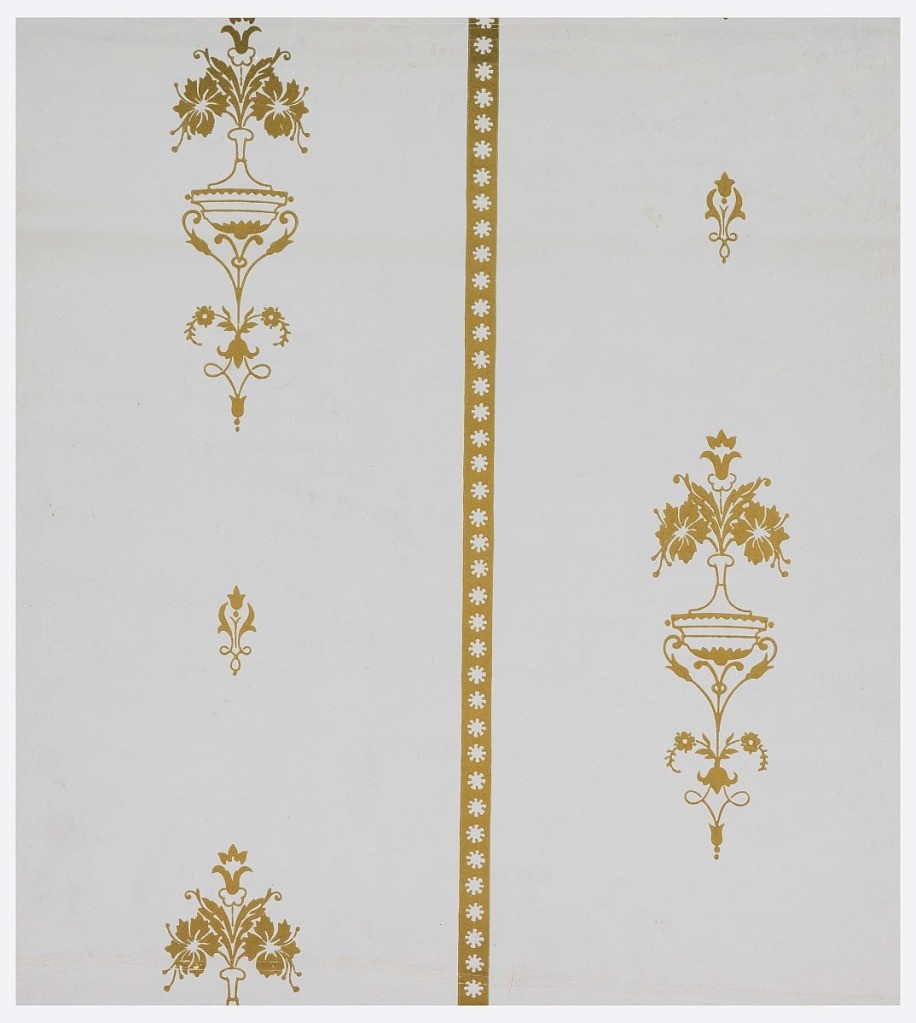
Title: Sidewall
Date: ca. 1880
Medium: Machine-printed on paper
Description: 1970-26-4-ab: Two ornamental motifs, one large and one small, re...;     1970-26-4-cdd: Aesthetic or Anglo-Japanesque pattern with overlap...